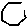
Label: hexagon